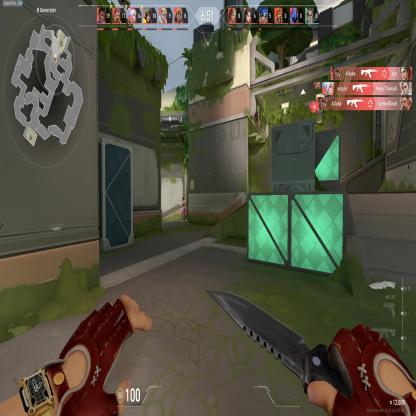
Label: enemy